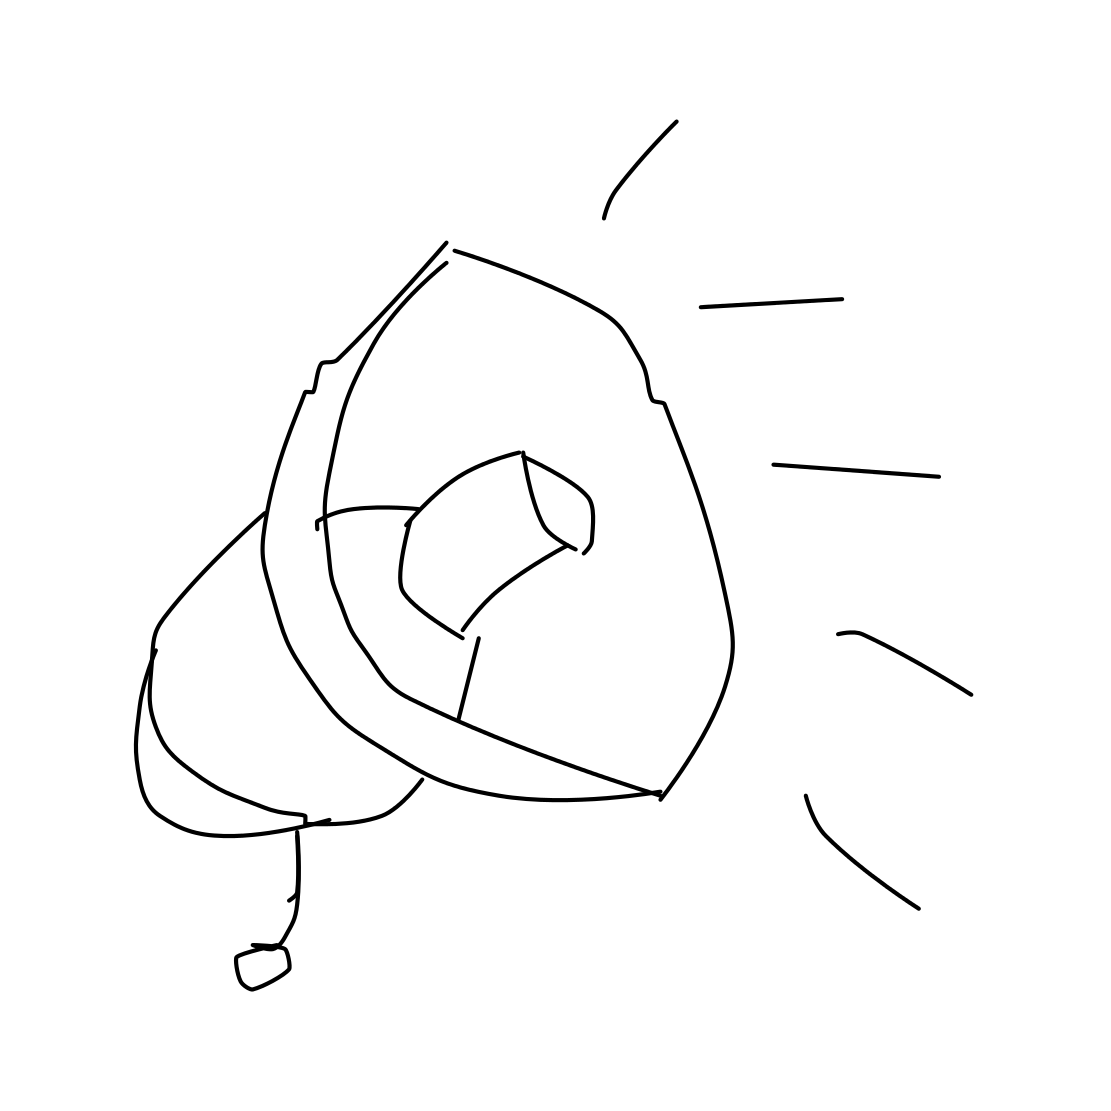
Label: loudspeaker